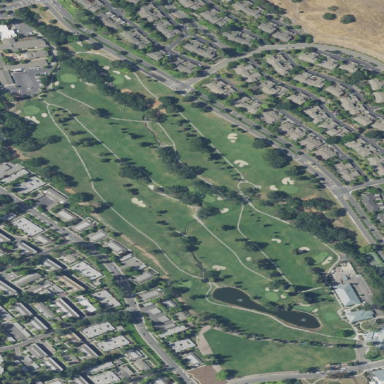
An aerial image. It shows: Golf course.